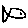
Label: fish